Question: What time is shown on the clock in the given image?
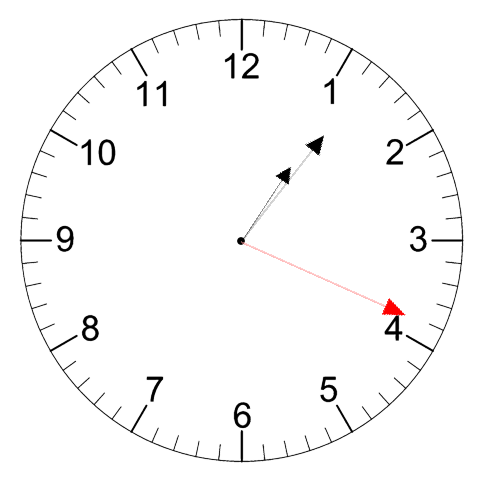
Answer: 01:06:19